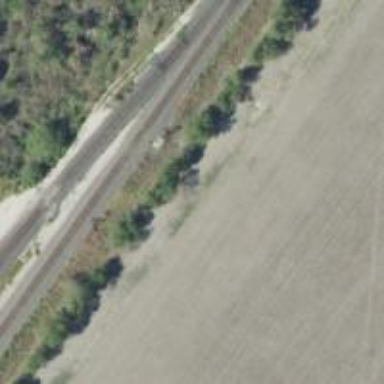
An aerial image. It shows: Abandoned railway.